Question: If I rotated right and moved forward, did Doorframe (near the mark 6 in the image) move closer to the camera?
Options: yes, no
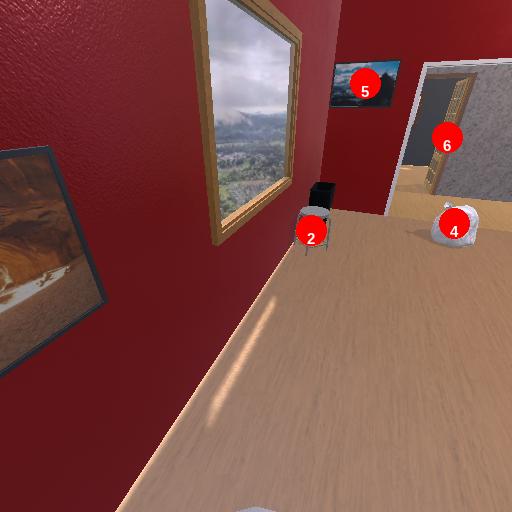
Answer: yes